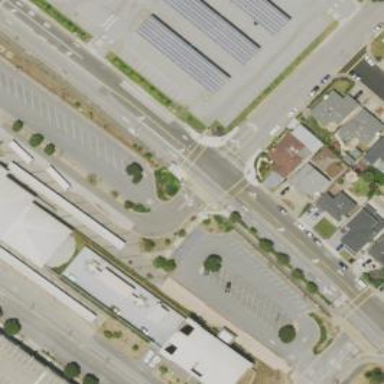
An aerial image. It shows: Separate sidewalk next to busway.